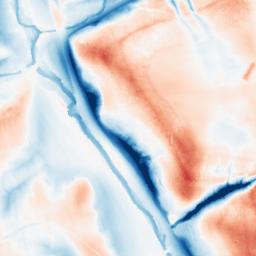
Category: classical
Decomposition family: gaussian_anisotropic
Decomposition parameters: sigma_x: 20
sigma_y: 10
Upsampling method: regularized
Upsampling parameters: scale: 4
lambda_reg: 0.01
Upsampling scale: 4